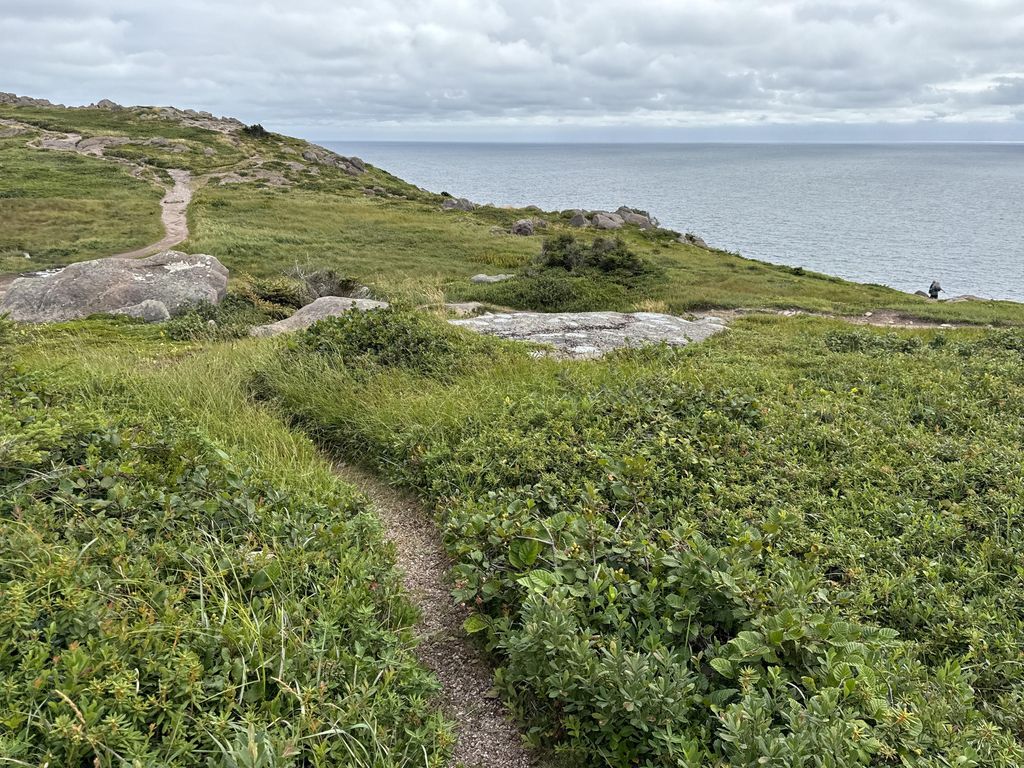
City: st_johns